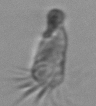
Label: Paratontonia_gracillima